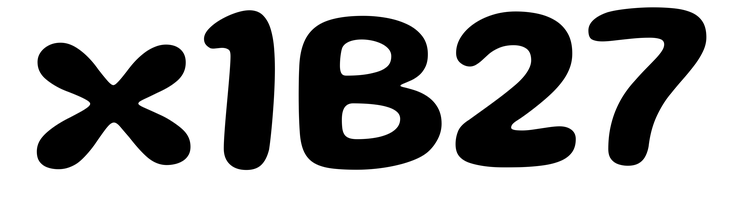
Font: Gluten_SemiBold